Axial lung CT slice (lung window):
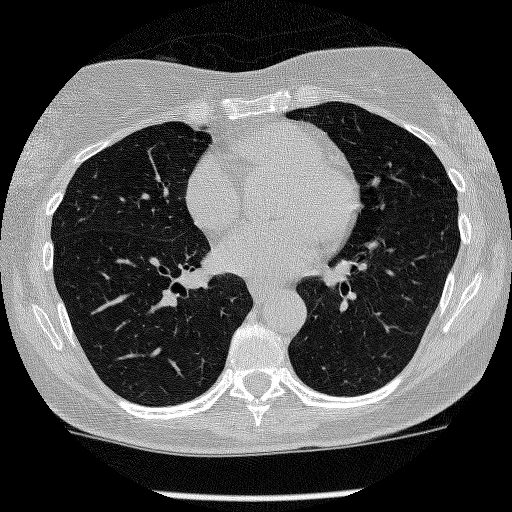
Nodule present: no